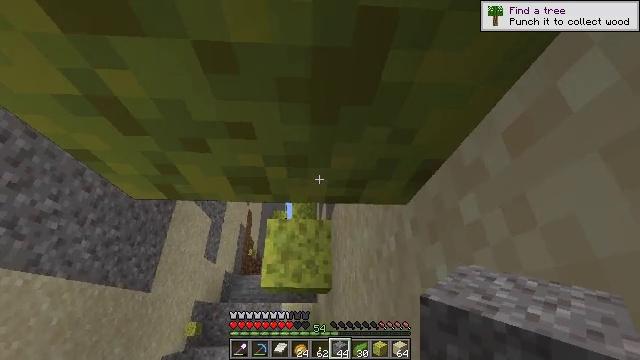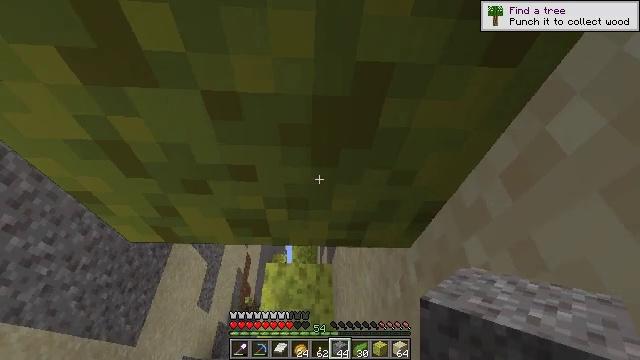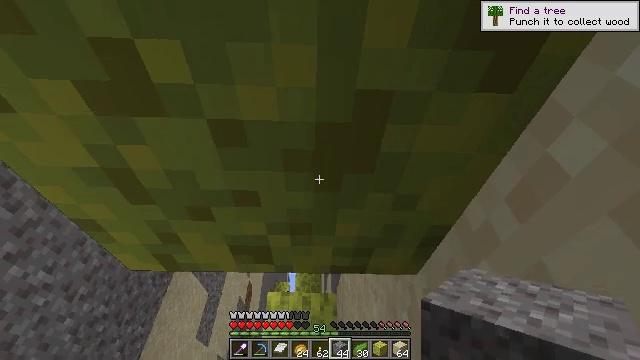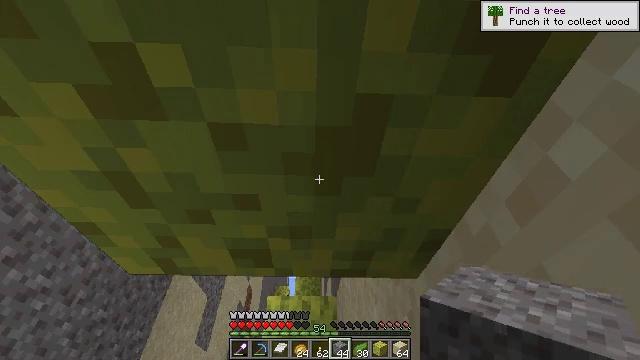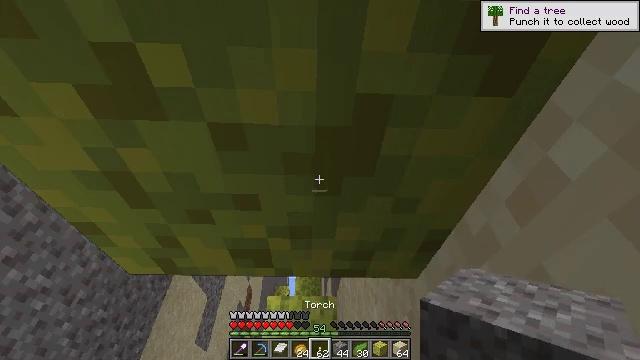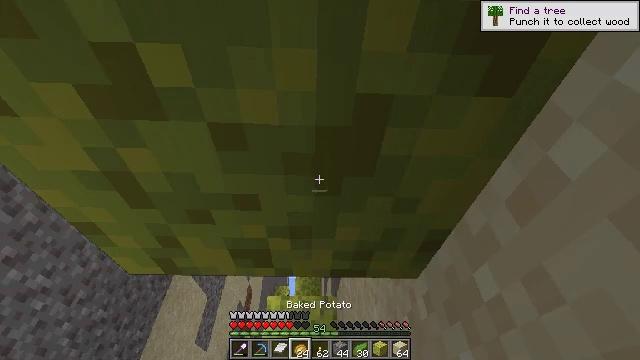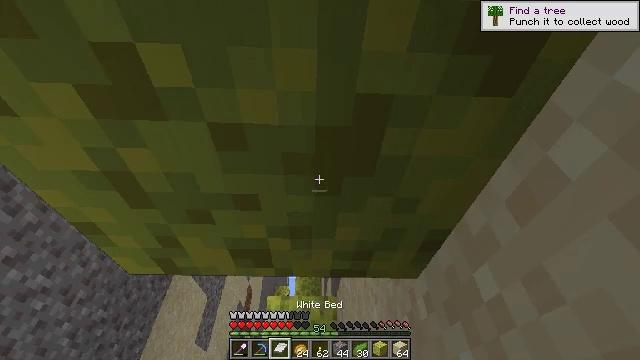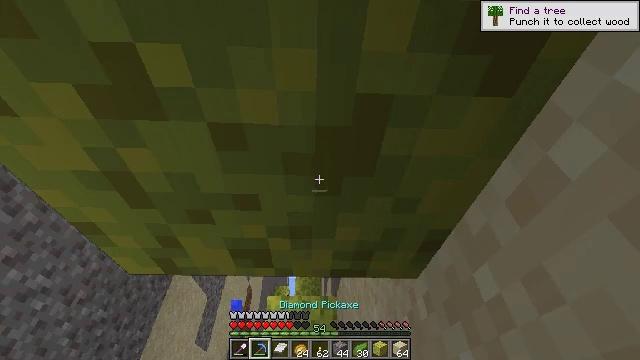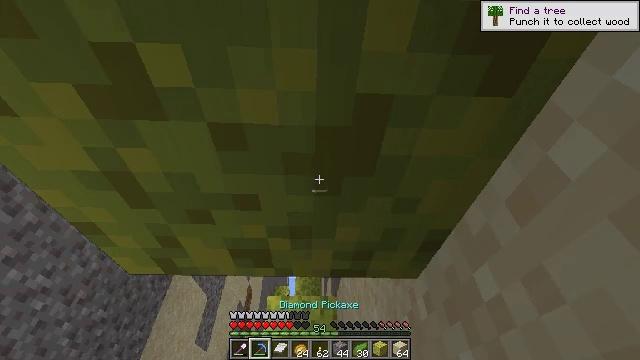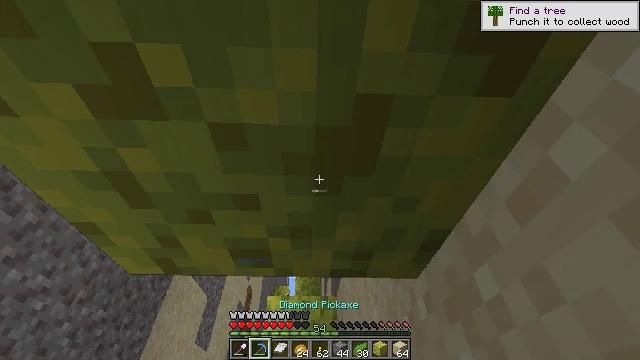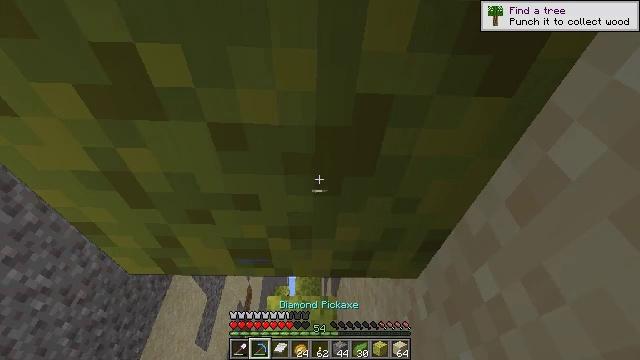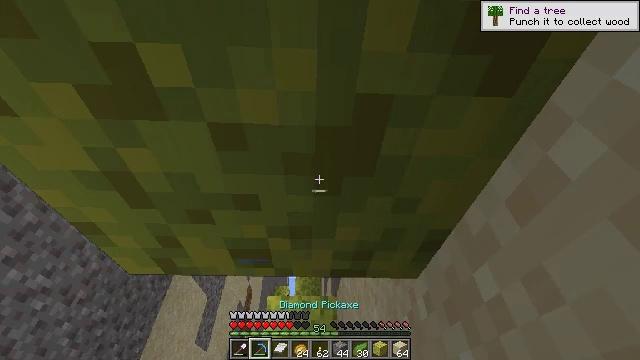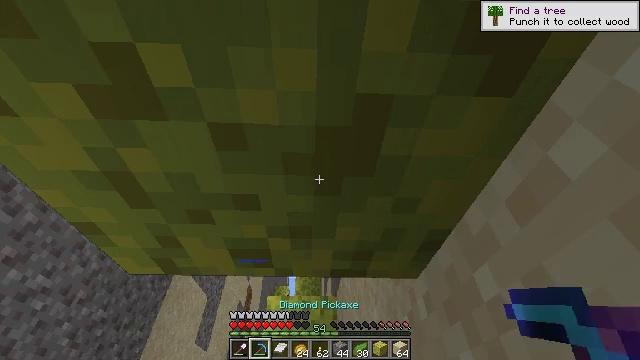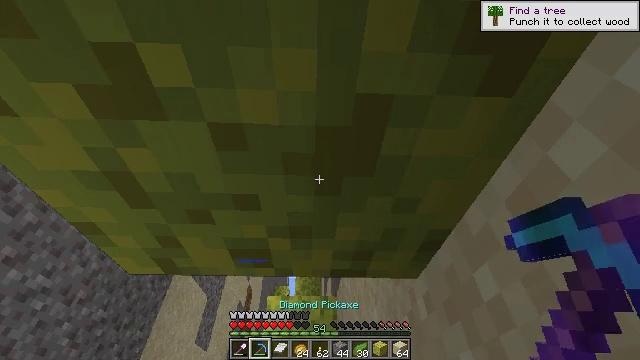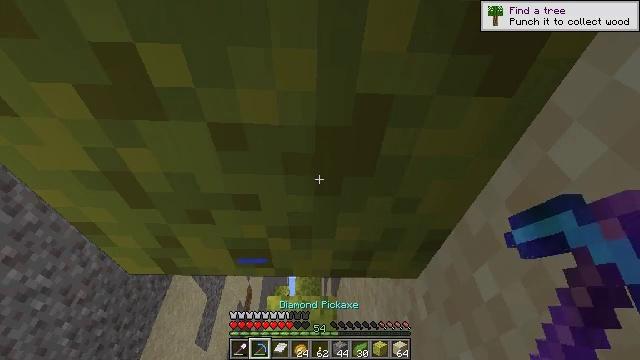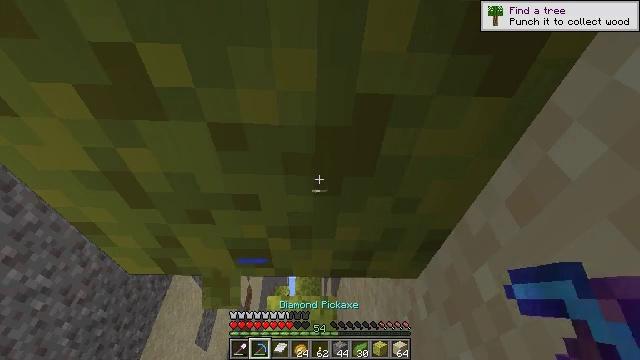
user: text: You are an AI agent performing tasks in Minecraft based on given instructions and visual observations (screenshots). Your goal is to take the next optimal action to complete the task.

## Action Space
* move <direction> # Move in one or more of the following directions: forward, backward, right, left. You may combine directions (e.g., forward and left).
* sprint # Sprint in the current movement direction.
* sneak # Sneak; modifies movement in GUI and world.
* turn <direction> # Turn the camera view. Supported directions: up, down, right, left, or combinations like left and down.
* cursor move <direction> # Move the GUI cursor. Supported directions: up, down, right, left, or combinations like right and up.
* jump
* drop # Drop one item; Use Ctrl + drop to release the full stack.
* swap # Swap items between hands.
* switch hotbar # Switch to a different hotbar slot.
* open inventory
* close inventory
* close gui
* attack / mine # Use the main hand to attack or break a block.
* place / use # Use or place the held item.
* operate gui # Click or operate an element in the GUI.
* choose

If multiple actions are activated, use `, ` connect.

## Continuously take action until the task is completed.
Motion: motion action
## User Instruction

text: Mine the wet sponge underwater.
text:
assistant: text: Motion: turn up
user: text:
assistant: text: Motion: turn up
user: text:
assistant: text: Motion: no_op
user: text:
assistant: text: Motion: no_op
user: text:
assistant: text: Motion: no_op
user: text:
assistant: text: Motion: no_op
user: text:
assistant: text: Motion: no_op
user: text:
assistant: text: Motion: no_op
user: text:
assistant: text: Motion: no_op
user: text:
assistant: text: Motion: no_op
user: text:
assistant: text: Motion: no_op
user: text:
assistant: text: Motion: no_op
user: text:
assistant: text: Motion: no_op
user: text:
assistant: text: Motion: no_op
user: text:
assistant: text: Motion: attack / mine
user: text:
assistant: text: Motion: attack / mine
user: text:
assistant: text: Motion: attack / mine
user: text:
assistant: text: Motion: attack / mine
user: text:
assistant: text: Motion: attack / mine
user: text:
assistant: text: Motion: attack / mine
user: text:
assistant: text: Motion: attack / mine
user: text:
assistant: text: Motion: attack / mine
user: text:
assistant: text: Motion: attack / mine
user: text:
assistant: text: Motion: attack / mine
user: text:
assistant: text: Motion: attack / mine
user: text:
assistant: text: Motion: attack / mine
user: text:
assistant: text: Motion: attack / mine
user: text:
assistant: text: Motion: attack / mine
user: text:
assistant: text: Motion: attack / mine
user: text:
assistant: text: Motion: attack / mine